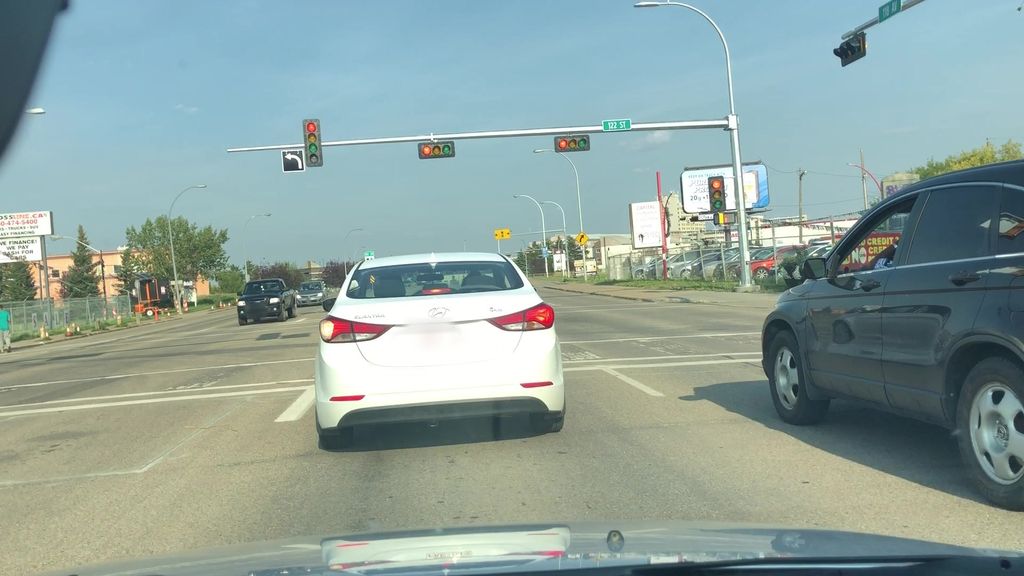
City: edmonton